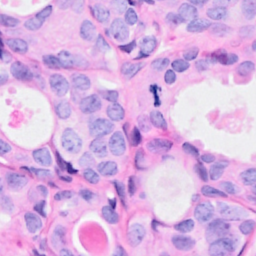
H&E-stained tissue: Breast